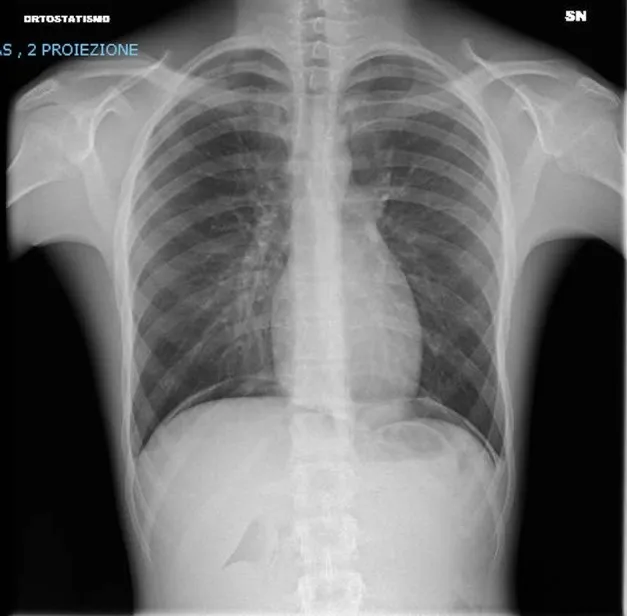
Chest x-ray after 48 h showing both lungs clear of significant parenchymal opacities and no signs of pleural effusions.
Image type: radiology (x_ray)